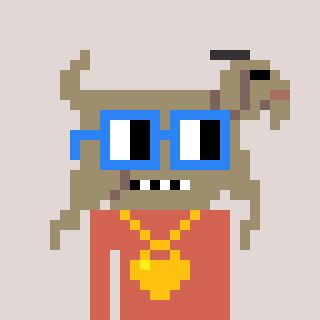
a pixel art character with square blue glasses, a goat-shaped head and a peachy-colored body on a warm background